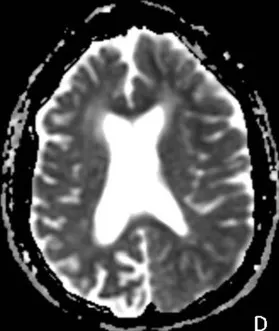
ADC. Demonstrate diffuse cortical edema and patchy cortical enhancement throughout the left cerebral hemisphere on a background of corticomedullary diffusion restriction involving the bilateral frontal and left parietal lobes as well as diffusion restriction in the corpus callosum.
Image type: radiology (mri)